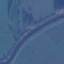
Land use / land cover: River